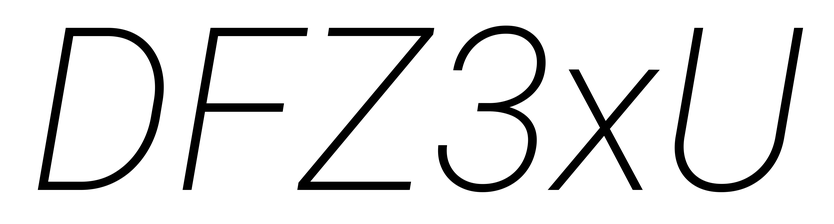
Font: Roboto-Italic_ExtraLight_Italic